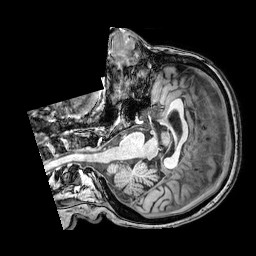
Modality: T1w
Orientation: axial
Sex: female
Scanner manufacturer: philips
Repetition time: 0.008258 s
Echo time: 0.00381 s